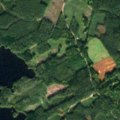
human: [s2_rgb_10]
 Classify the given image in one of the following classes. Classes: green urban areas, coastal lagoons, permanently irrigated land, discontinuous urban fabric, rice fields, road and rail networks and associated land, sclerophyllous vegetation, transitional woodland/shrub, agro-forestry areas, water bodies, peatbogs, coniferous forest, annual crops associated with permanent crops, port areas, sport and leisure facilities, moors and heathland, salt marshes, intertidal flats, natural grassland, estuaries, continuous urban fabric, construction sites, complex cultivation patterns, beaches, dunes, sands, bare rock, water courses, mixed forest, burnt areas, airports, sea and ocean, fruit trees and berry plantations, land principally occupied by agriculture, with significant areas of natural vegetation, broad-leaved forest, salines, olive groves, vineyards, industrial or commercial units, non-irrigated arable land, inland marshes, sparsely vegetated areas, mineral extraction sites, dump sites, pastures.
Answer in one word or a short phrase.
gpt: coniferous forest, water bodies